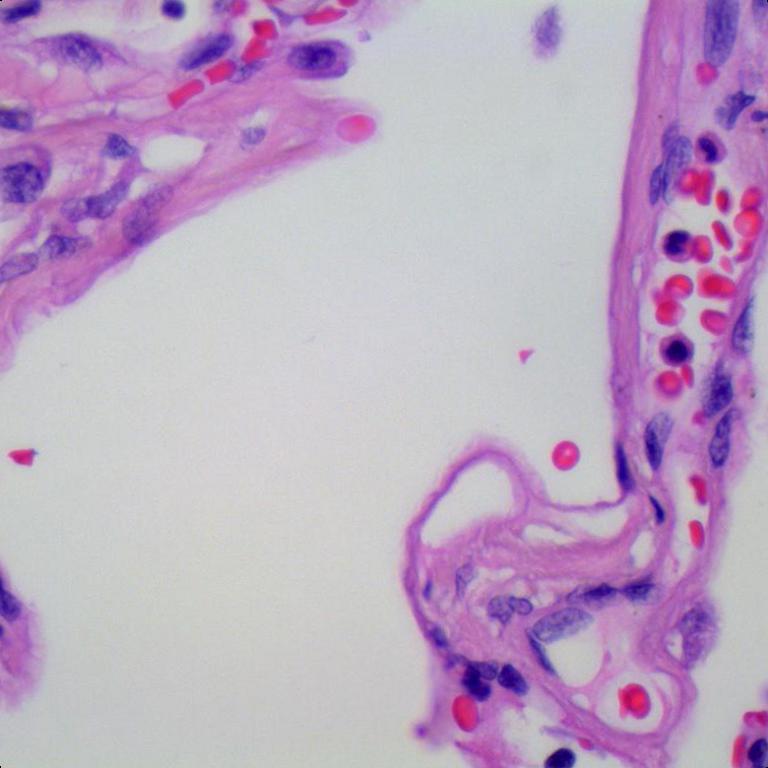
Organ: lung
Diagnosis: benign